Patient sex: F
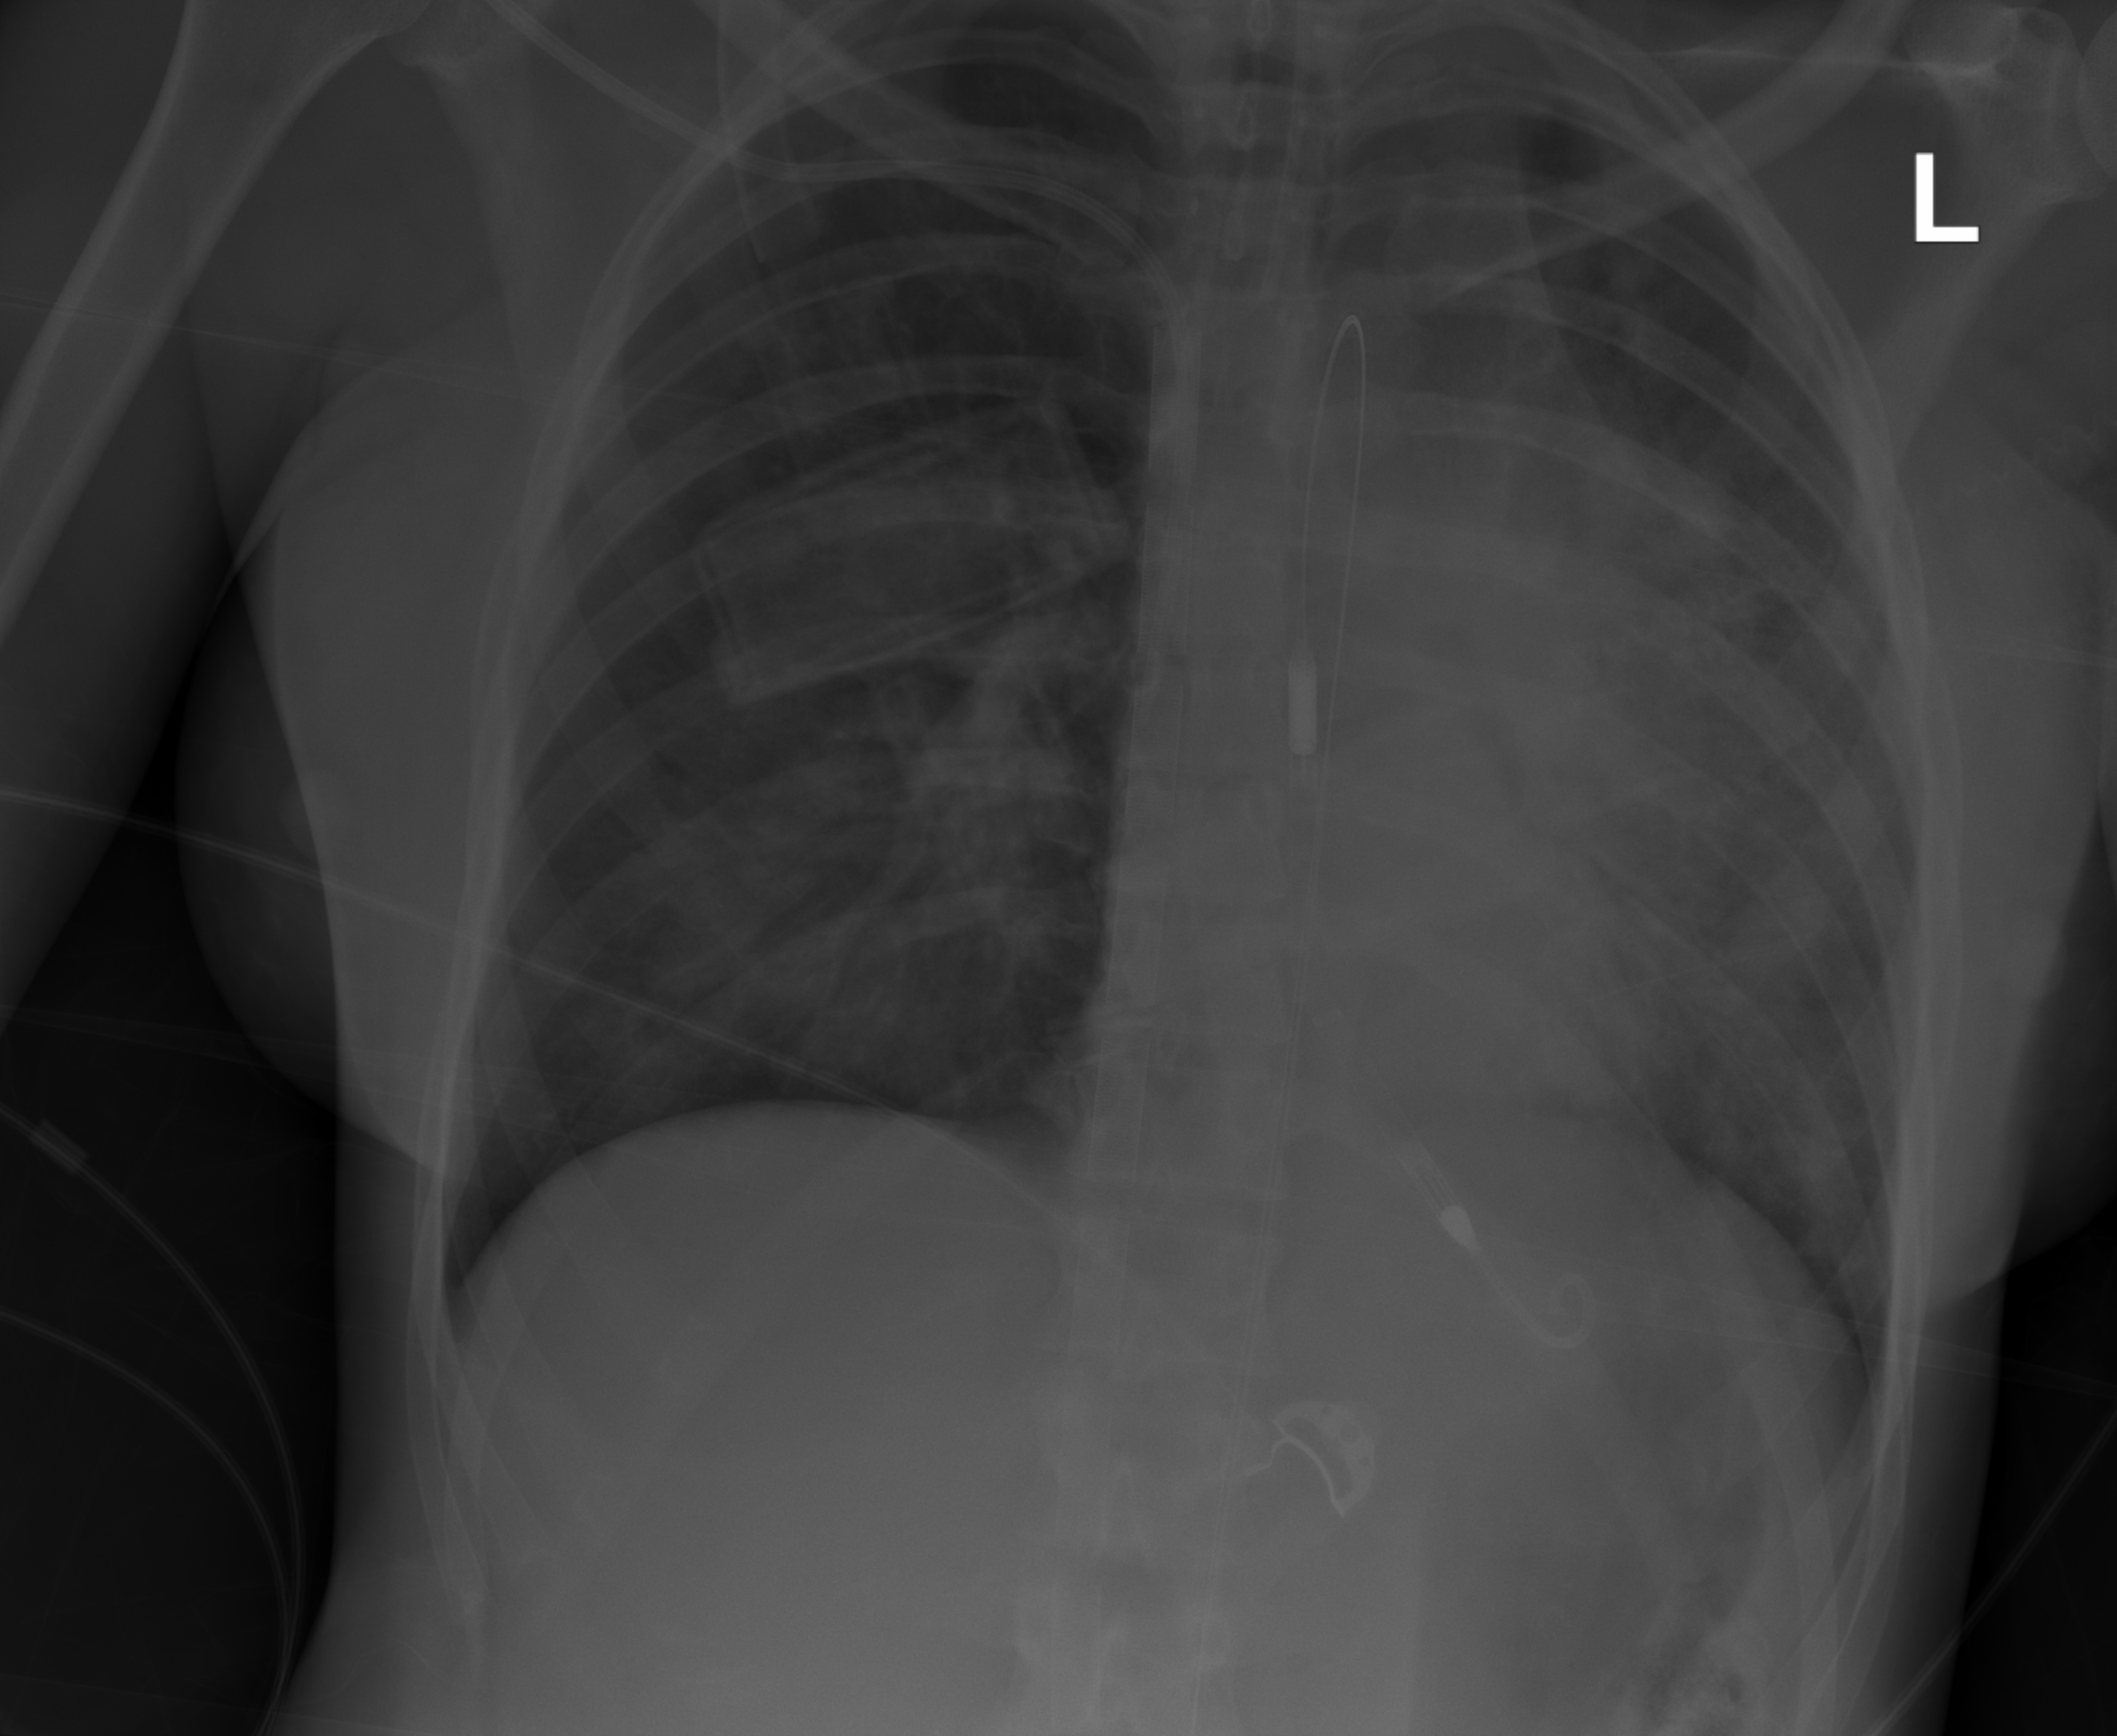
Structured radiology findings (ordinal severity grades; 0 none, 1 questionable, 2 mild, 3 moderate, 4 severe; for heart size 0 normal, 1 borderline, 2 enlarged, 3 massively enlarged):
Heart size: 0
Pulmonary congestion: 0
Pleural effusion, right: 0
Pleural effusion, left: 0
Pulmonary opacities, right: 3
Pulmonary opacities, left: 3
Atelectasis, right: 3
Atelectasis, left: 0